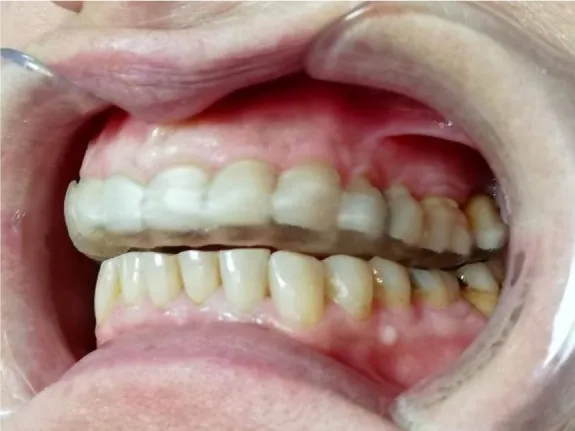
Occlusal splint in the patient's mouth.
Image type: medical_photograph (skin_photograph)